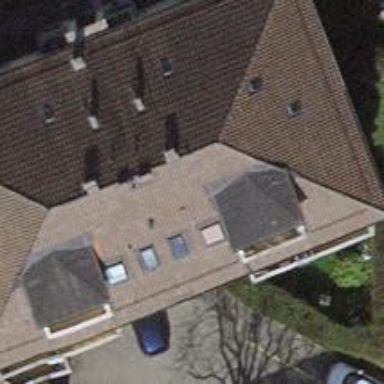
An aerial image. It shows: Apartments building with mansard roof.